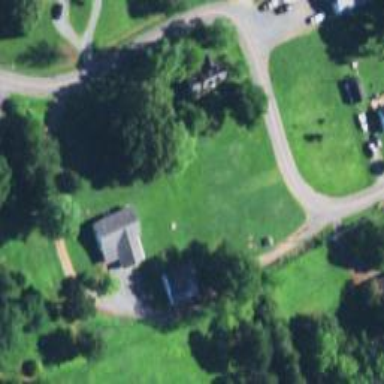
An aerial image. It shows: Driveway leading to service road.